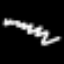
Label: squiggle